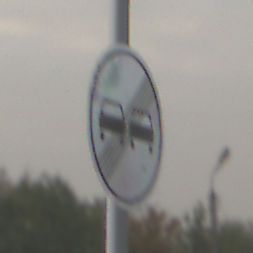
Verkehrszeichen: EndeUeberholverbot
Umgebung: Outdoor, Suburban
Tageszeit: MorningAfternoon
Wetter: Overcast
Licht: Natural
Jahreszeit: NotSpecified
Kontrast: LowContrast